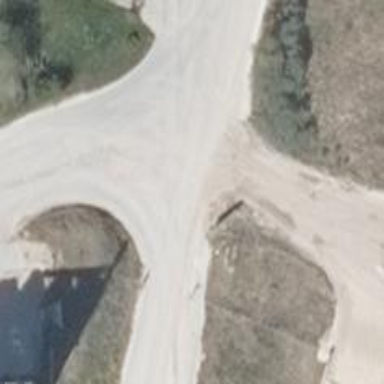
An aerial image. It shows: Concrete service road.